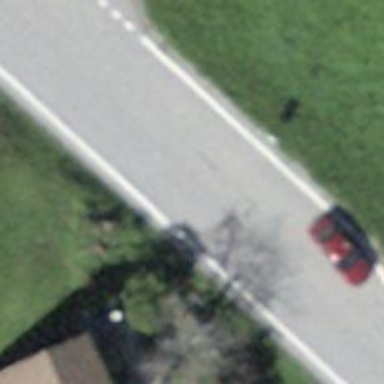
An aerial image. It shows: Passing place on the road.